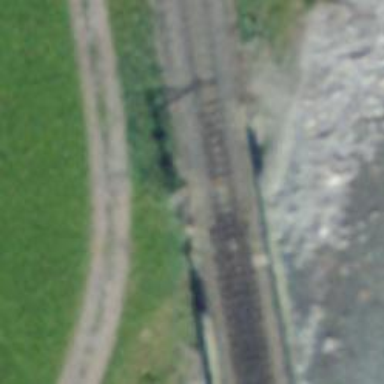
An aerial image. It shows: Single-track railway bridge with contact lines for electrification.